Question: what am I doing wrong?
I used w3schools.com for testing.
'''
webView.Navigate(new Uri("https://www.w3schools.com/jsref/tryit.asp?filename=tryjsref_alert"));
'''
Package.appxmanifest file

NavigationCompleted
'''
private async void webView_NavigationCompleted(WebView sender, WebViewNavigationCompletedEventArgs args)
{
string result = await sender.InvokeScriptAsync("eval", new string[] { "window.alert = function (AlertMessage) {window.external.notify(AlertMessage)}" });
}
'''
ScriptNotify
'''
private async void WebView_ScriptNotify(object sender, NotifyEventArgs e)
{
MessageDialog dialog = new MessageDialog(e.Value);
await dialog.ShowAsync();
}
'''
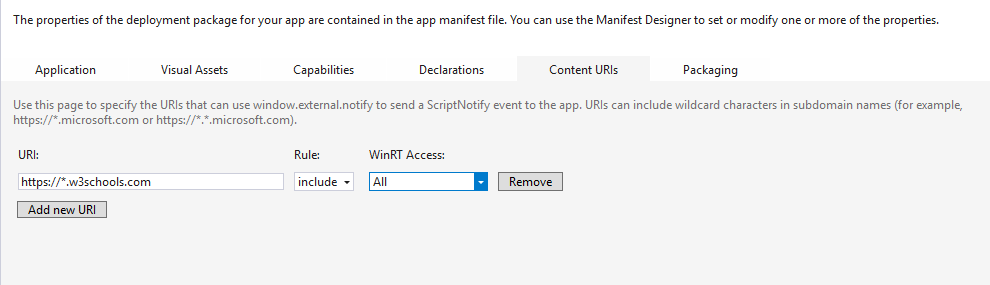
Answer: The problem here is related to the web page
(<URL> you are using to test.
If you inspect on this page, you will find the "Try it" button is actually in a 'iframe' named "iframeResult".
'''
<iframe frameborder="0" id="iframeResult" name="iframeResult">
<!DOCTYPE html>
<html>
<head></head>
<body contenteditable="false">
<p>Click the button to display an alert box.</p>
<button onclick="myFunction()">Try it</button>
<script>
function myFunction() {
alert("Hello! I am an alert box!");
}
</script>
</body>
</html>
</iframe>
'''
So your code won't work while clicking "Try it" as you are overriding 'window.alert' which is the 'alert' method in parent frame. And to make your code work, you can simply change it to 'iframeResult.window.alert' like the following:
'''
private async void webView_NavigationCompleted(WebView sender, WebViewNavigationCompletedEventArgs args)
{
string result = await sender.InvokeScriptAsync("eval", new string[] { "iframeResult.window.alert = function(AlertMessage) {window.external.notify(AlertMessage)}" });
}
'''